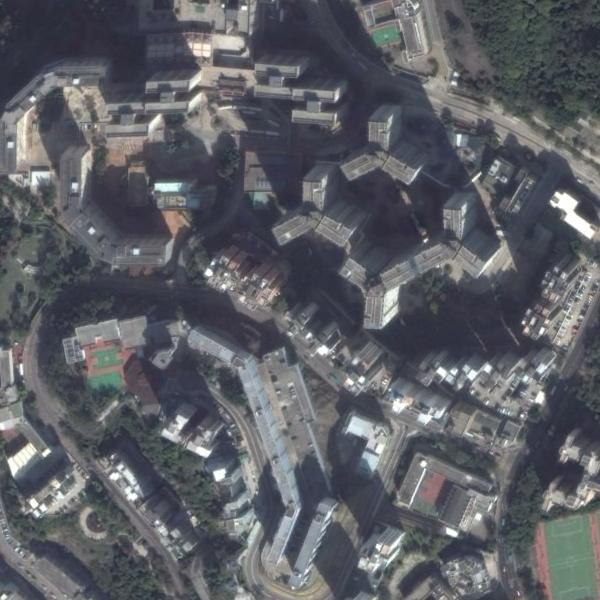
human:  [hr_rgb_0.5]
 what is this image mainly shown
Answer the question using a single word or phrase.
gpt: commercial